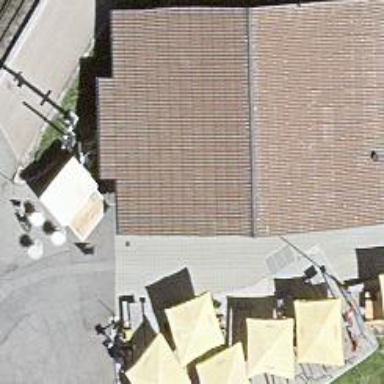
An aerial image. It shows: Restaurant.